Field crop: maize
Growth stage: 2
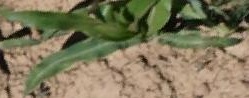
Species: maize